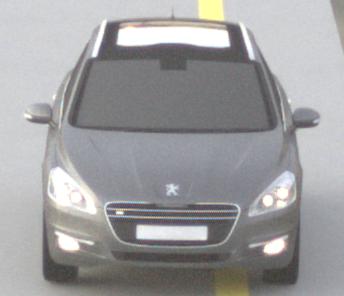
Make: Peugeot
Model: 508 SW 120 VTi
Detailed model: 508 (I) SW
Model produced from: 2011/03
Model produced until: 2014/05
Doors: 5
Color: gray
Road condition: dry road
Daytime: sunrise or sunset
Contrast: low contrast